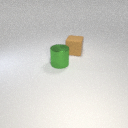
large green metal cylinder in front of large brown rubber cube